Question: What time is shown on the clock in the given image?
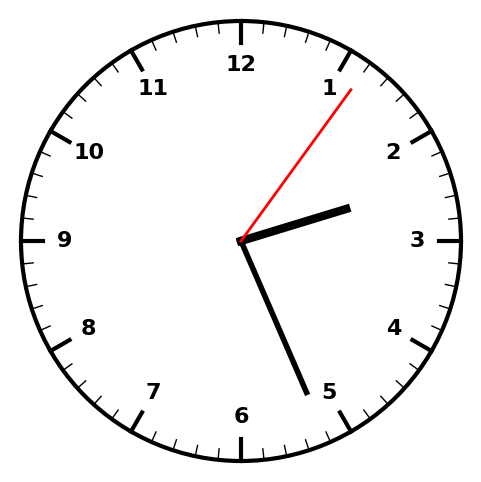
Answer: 02:26:06